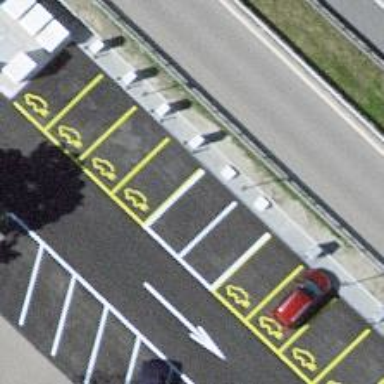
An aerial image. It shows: Charging station.